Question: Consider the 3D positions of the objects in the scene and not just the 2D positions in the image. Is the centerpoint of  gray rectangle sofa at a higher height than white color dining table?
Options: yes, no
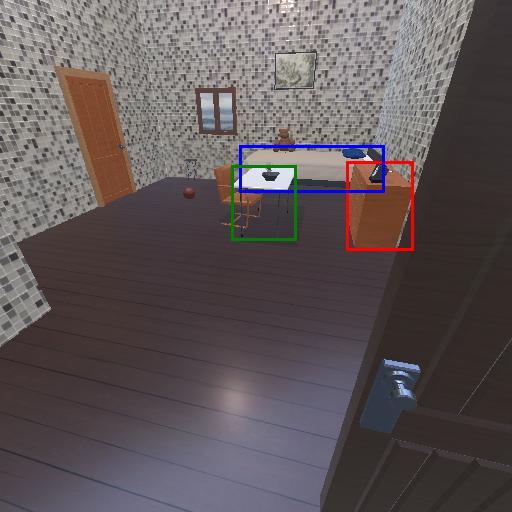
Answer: yes